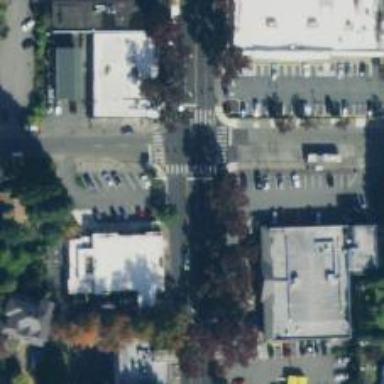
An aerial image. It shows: Secondary road with separate sidewalk.